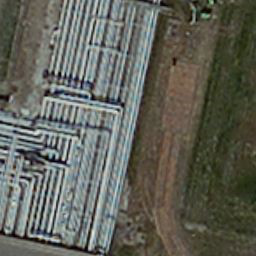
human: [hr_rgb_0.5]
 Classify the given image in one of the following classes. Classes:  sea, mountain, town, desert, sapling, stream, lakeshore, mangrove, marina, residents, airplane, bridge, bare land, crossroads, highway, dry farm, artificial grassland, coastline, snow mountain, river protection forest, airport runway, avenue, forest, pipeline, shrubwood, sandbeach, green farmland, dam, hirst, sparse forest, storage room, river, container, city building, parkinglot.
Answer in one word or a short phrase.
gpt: pipeline